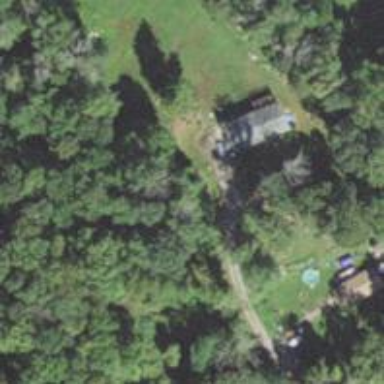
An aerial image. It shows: Residential driveway.